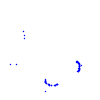
Particle: proton